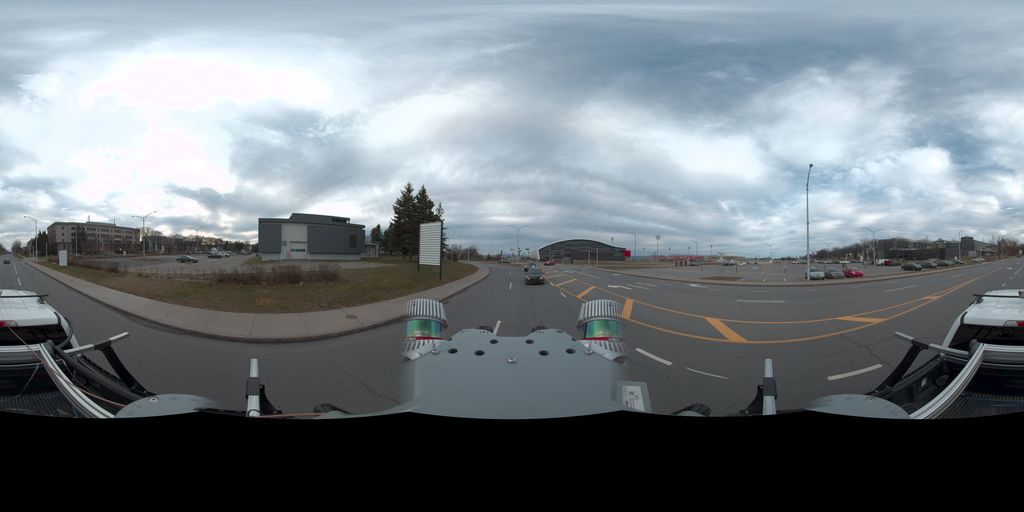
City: quebec_city